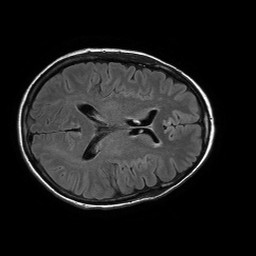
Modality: FLAIR
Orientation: axial
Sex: female
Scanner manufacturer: philips
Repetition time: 11 s
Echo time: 0.125 s